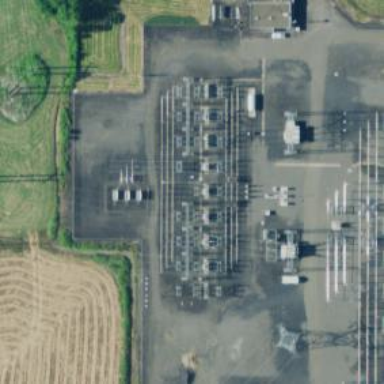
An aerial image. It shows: Outdoor switch for power.